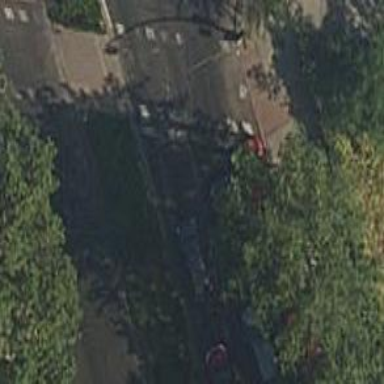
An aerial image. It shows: Road with traffic signals controlling the flow of traffic.